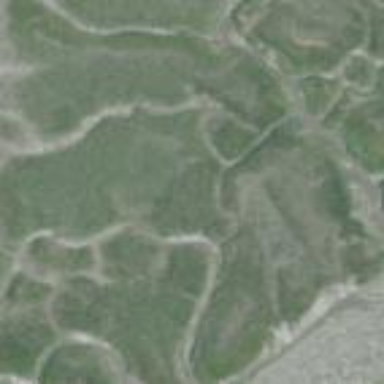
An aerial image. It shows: Tidal wetland characterized by saltmarsh vegetation.